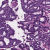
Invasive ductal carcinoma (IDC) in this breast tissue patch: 1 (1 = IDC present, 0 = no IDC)